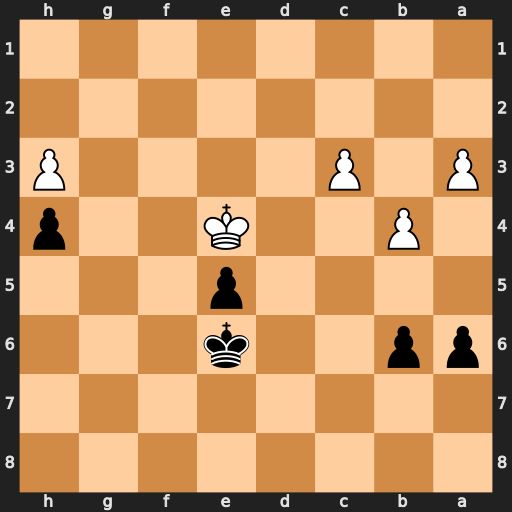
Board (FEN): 8/8/pp2k3/4p3/1P2K2p/P1P4P/8/8
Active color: b
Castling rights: -
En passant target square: -
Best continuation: b5 c4 bxc4